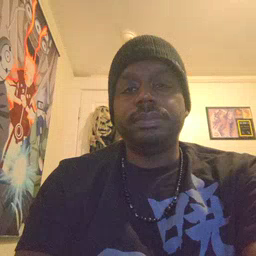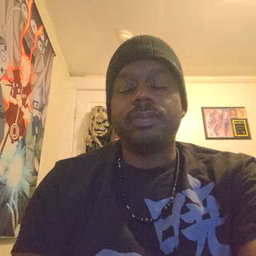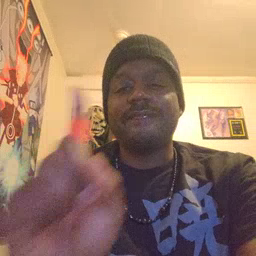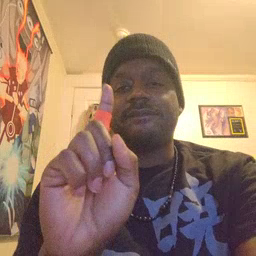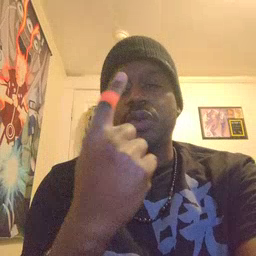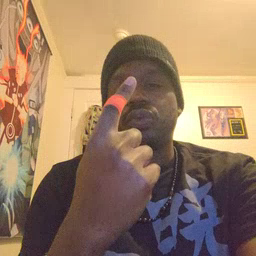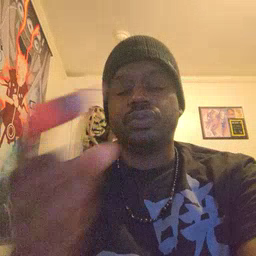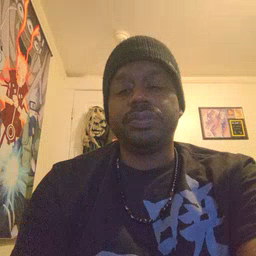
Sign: first